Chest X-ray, PA view. Patient: 65 years old, sex M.
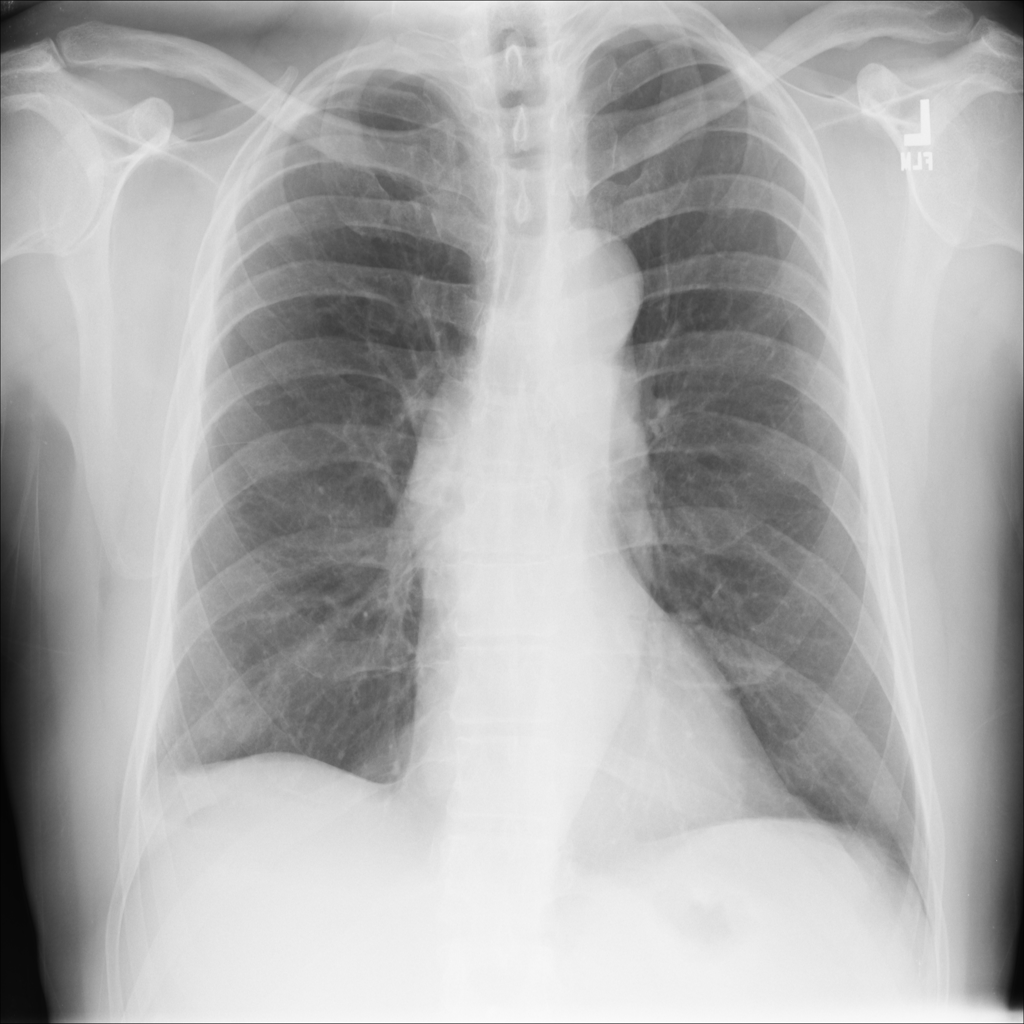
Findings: No Finding